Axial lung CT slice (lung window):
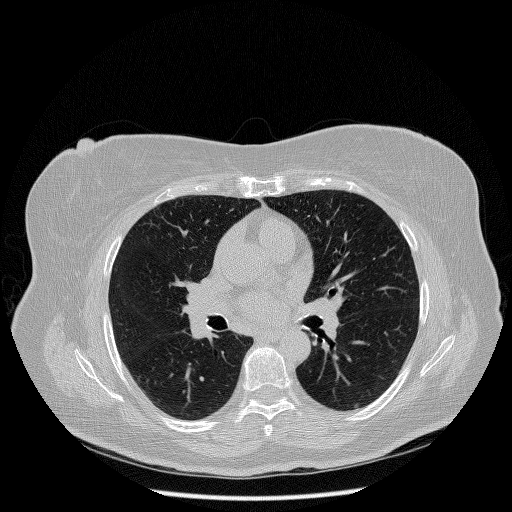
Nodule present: no